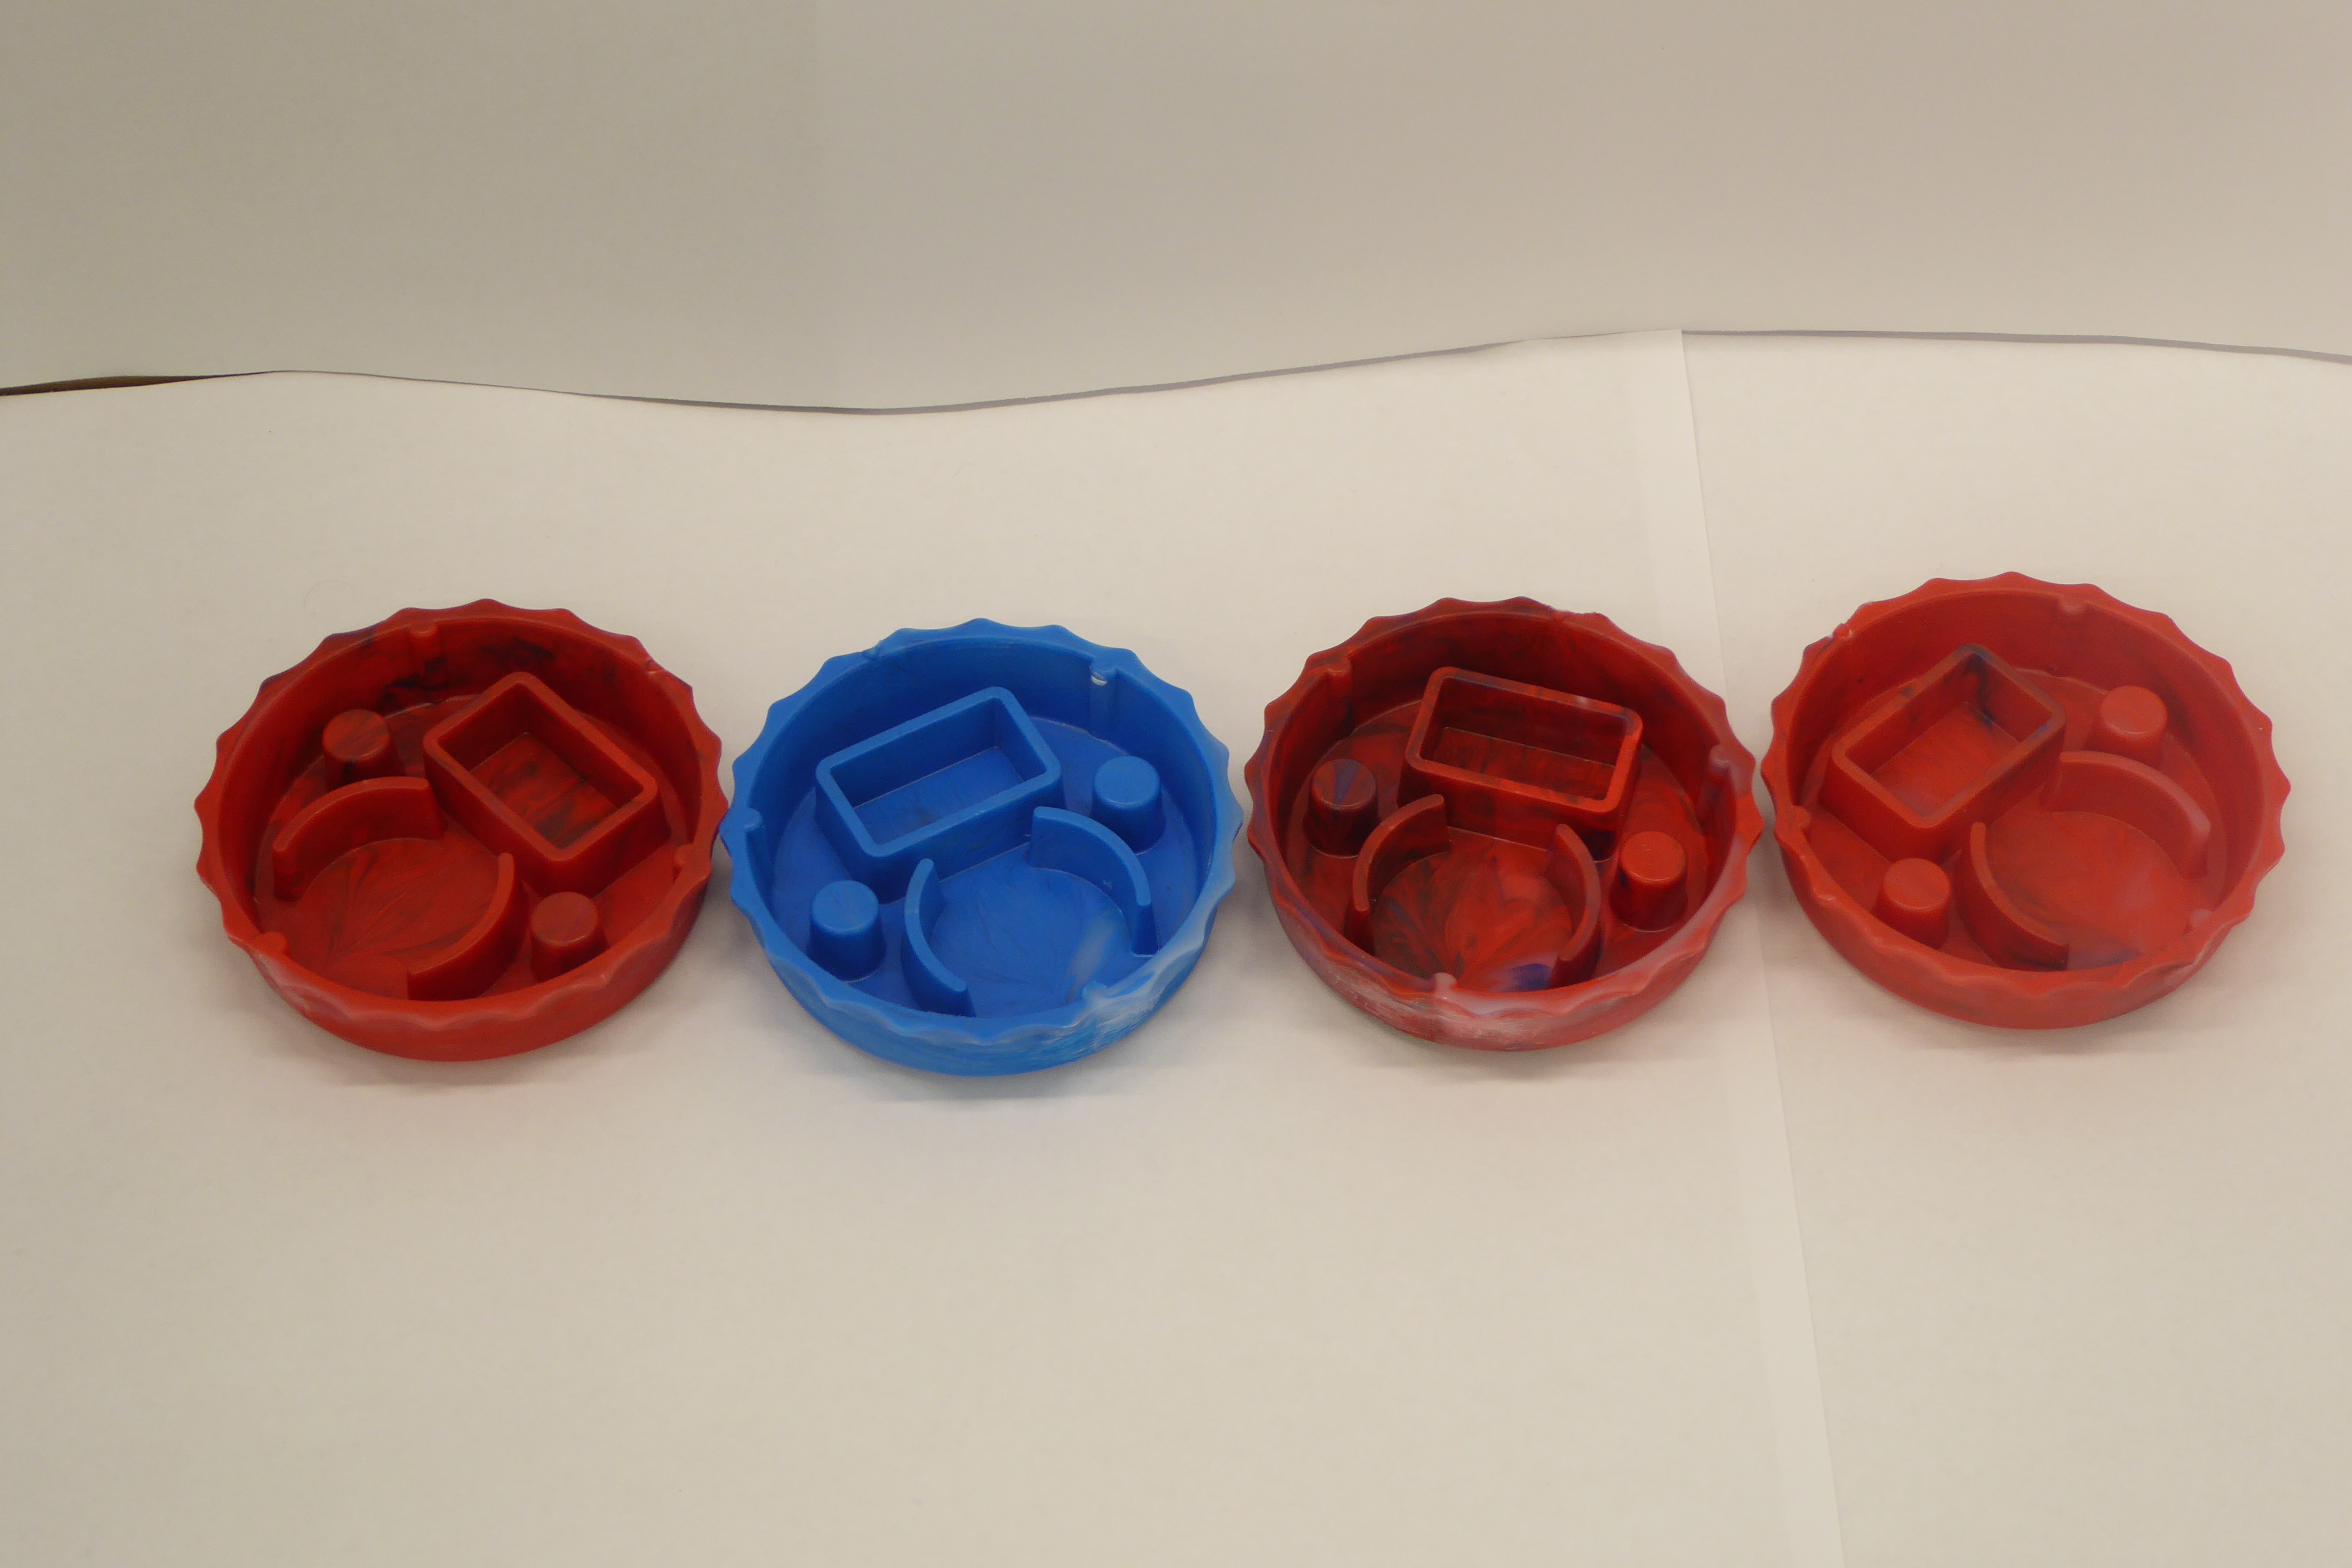
Label: Bottle Opener - Cover